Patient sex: M
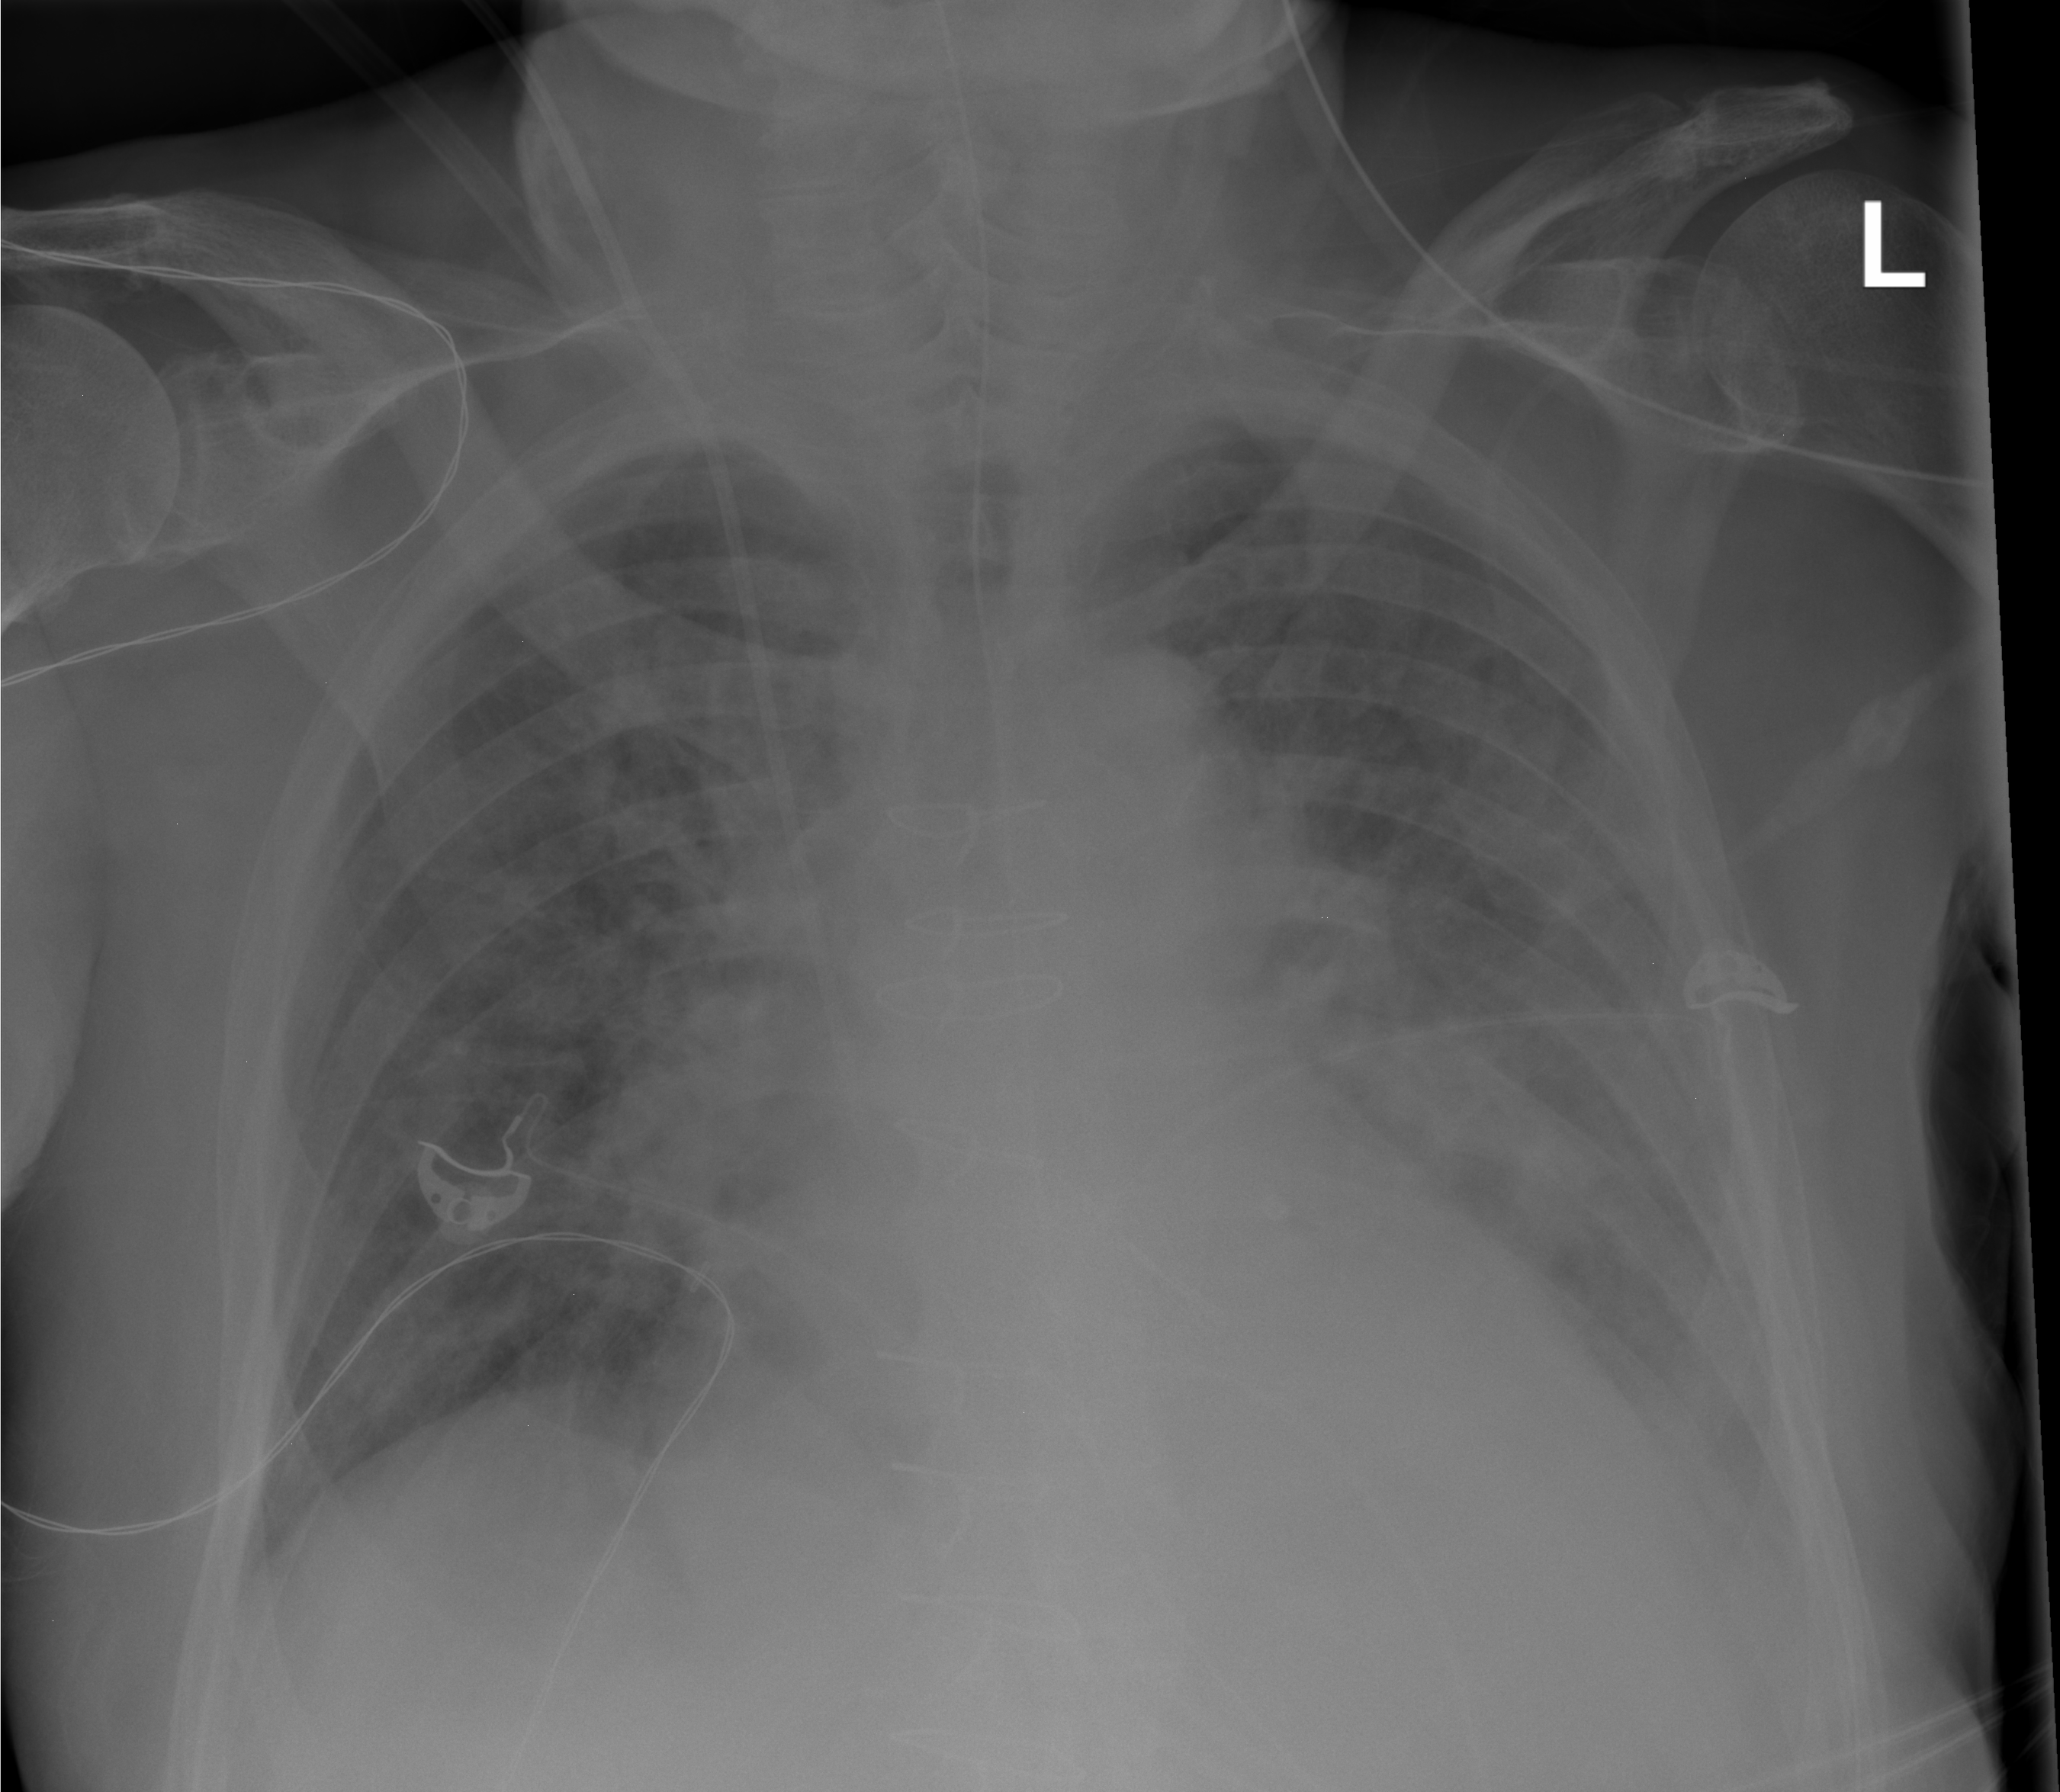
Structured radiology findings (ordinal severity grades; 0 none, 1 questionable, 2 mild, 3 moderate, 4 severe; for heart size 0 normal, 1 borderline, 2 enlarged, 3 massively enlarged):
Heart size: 0
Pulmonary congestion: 3
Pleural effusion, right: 2
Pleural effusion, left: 3
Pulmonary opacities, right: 3
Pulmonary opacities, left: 3
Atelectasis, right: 2
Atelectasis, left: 2